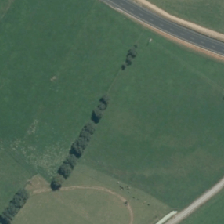
Land cover: shortrotation_cropland